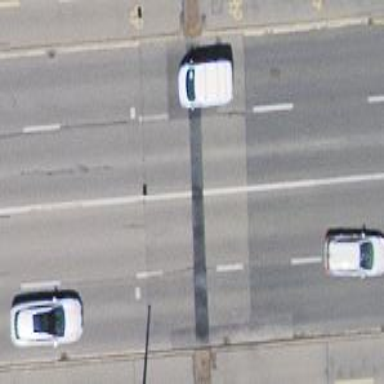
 there is bus lane. The road surface is asphalt."